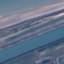
Land use / land cover: River